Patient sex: M
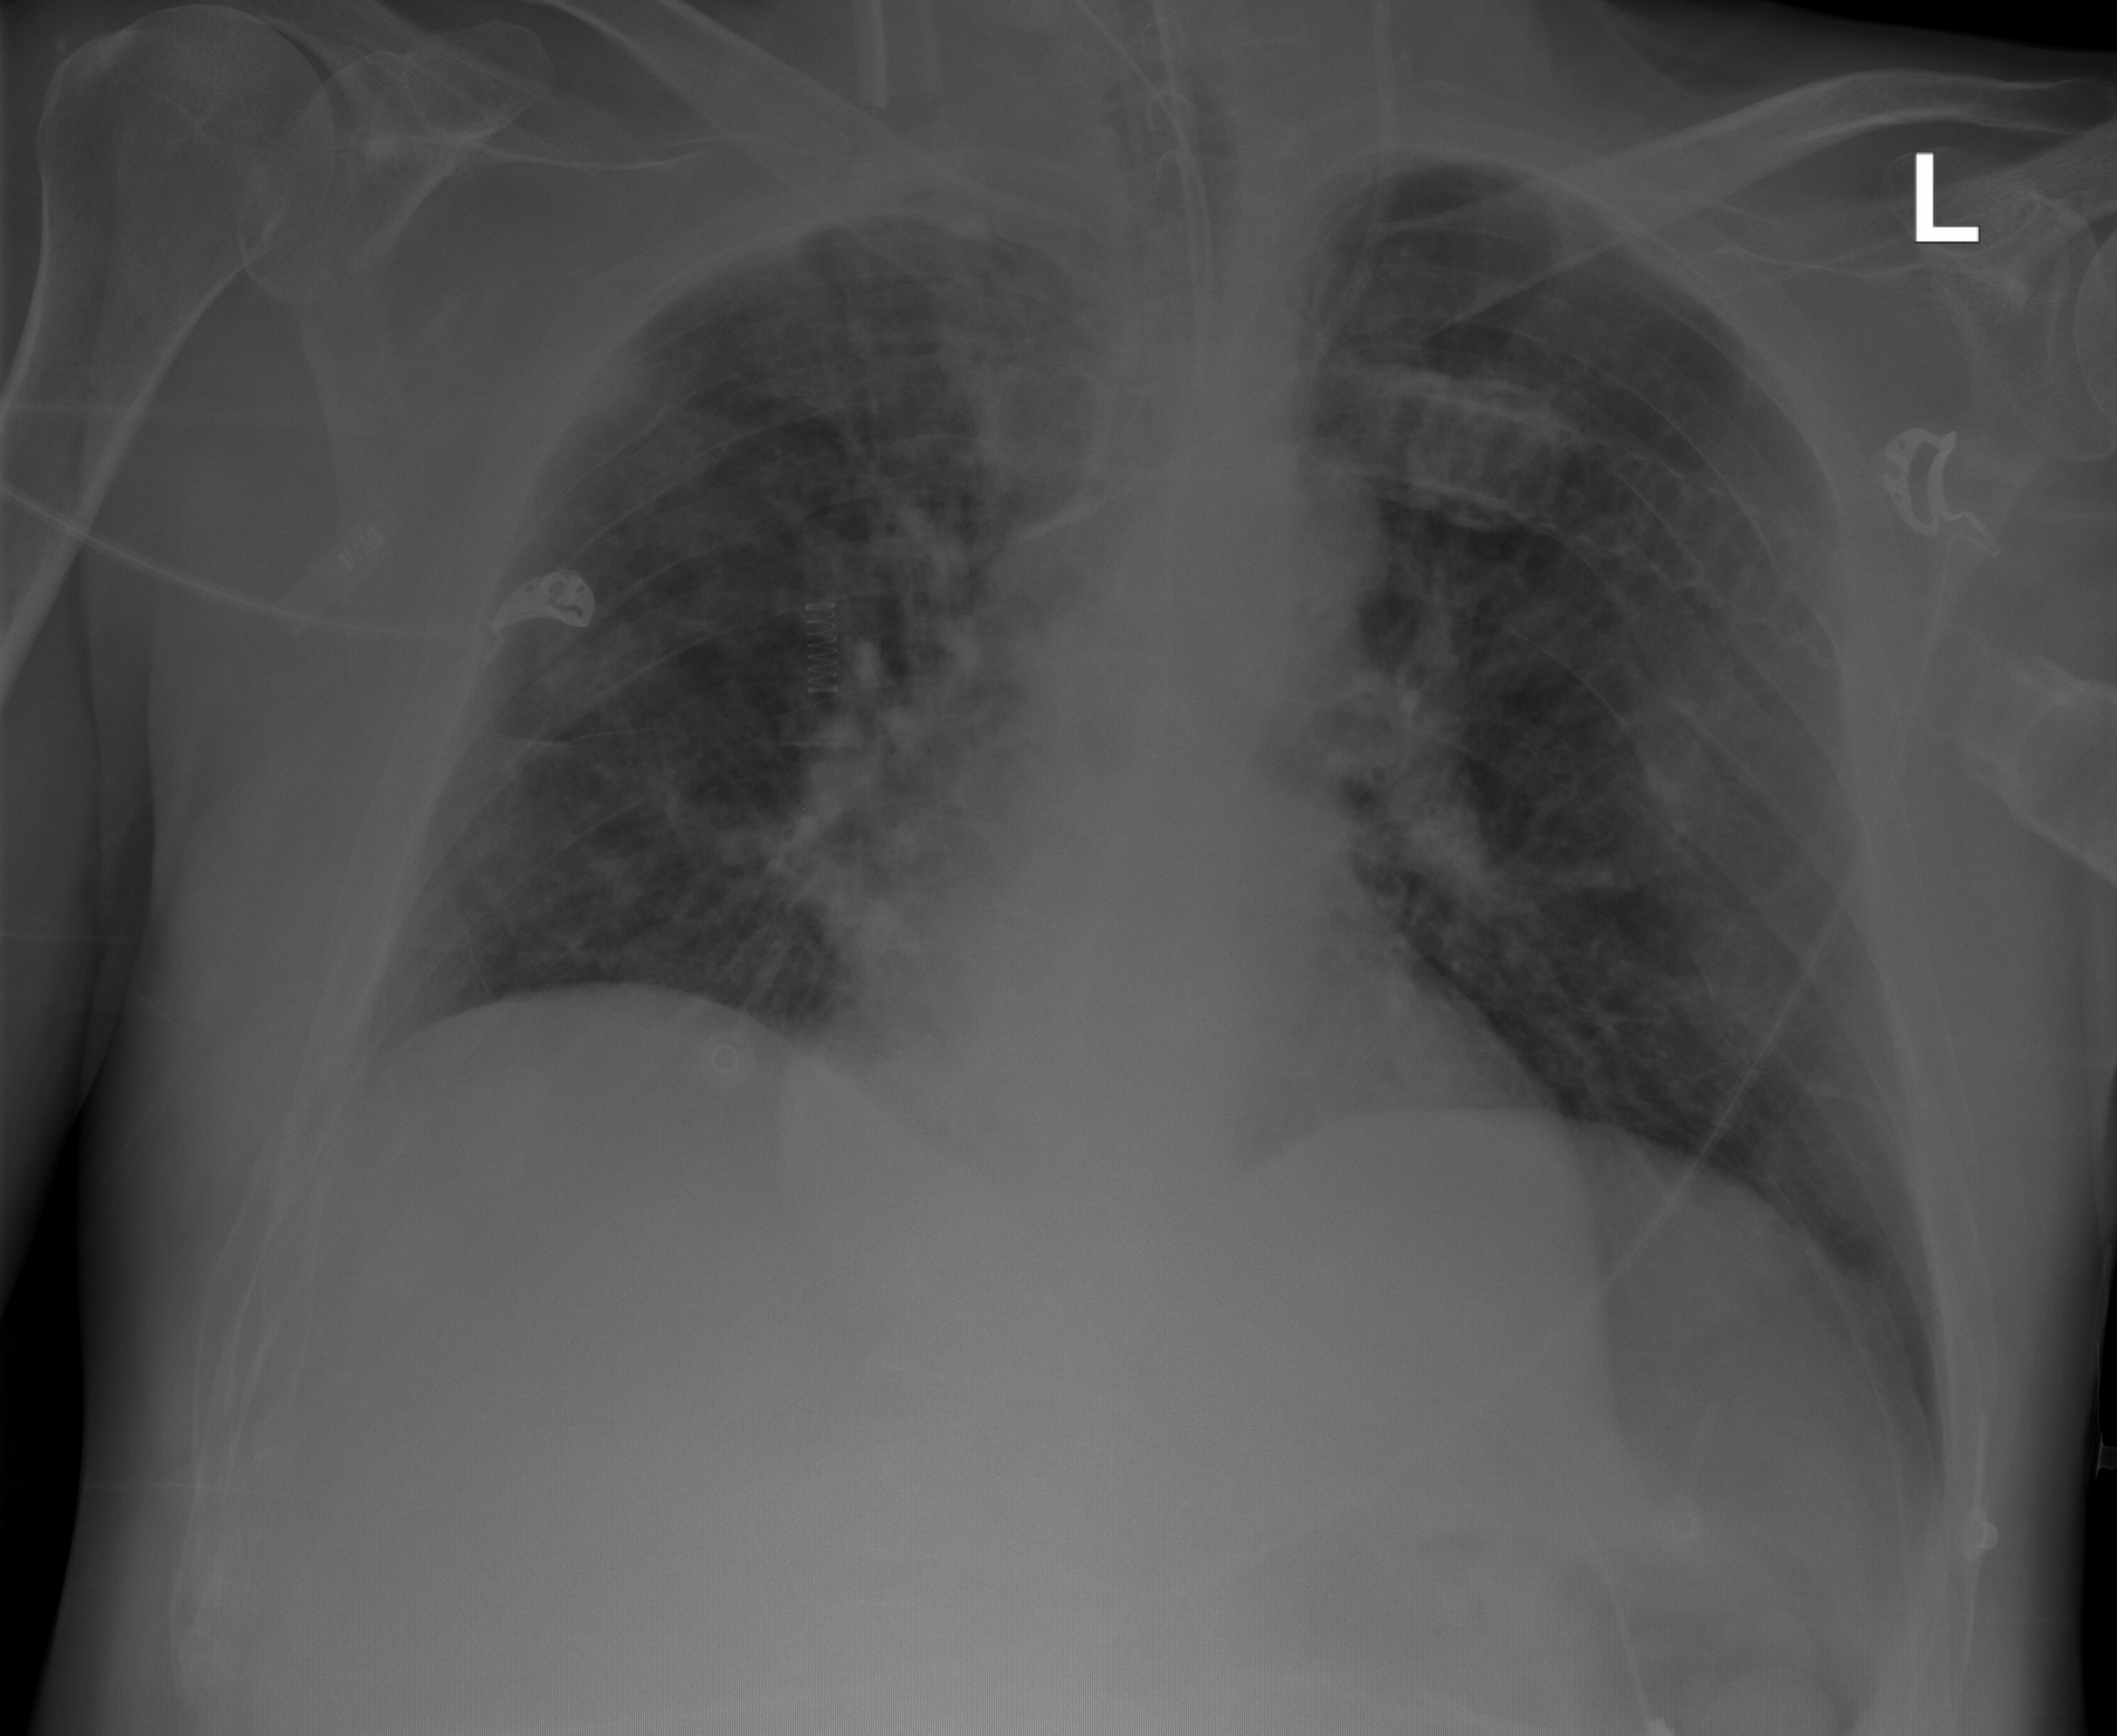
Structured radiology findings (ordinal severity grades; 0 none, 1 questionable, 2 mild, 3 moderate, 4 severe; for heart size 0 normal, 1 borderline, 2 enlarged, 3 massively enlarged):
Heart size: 0
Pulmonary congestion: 2
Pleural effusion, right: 0
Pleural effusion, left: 0
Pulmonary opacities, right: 3
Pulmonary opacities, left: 2
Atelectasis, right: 0
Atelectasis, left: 0